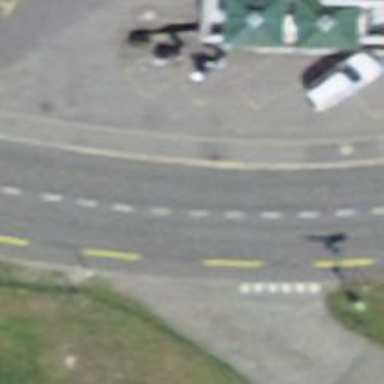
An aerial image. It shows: Bus stop equipped with public transport stop position.